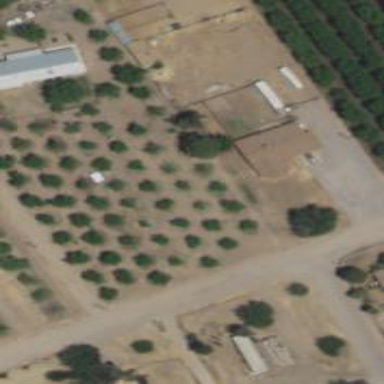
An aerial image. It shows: Orchard.